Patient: sex M, age 30
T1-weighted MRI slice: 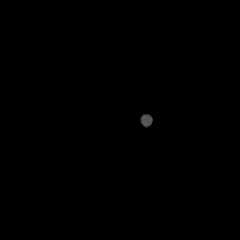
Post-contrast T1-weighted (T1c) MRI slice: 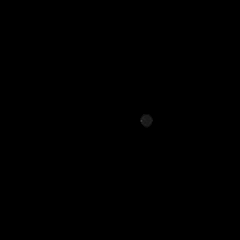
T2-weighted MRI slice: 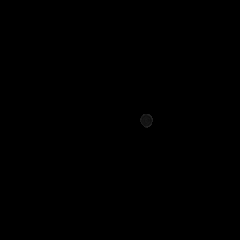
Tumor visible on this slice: no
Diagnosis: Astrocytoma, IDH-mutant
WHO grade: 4